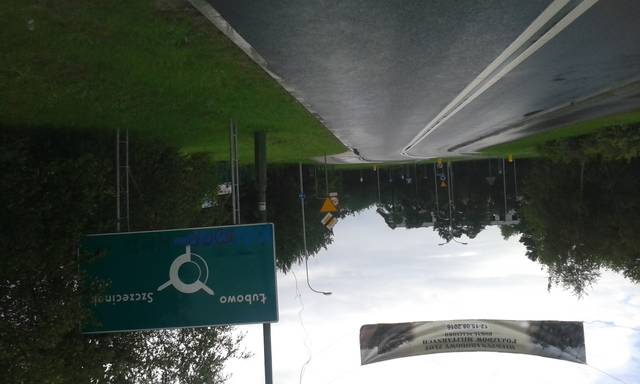
Region: Germany
Coordinates: 53.575, 16.533